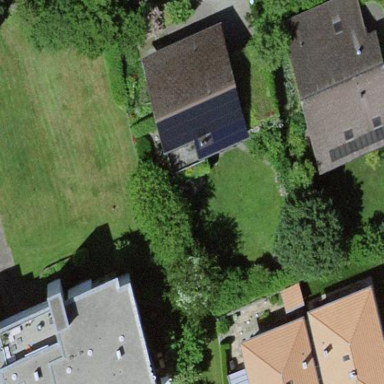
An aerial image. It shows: Residential building.